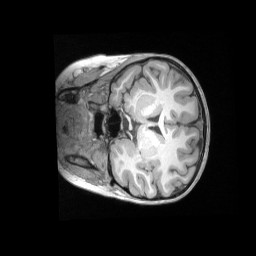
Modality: T1w
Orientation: coronal
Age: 7
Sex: female
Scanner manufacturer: siemens
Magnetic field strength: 3 T
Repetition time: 2.53 s
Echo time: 0.00164 s